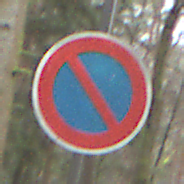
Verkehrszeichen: EingeschraenktesHalteverbot
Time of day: Midday
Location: Outdoor (Nature)
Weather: Overcast
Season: NotSpecified
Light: Natural